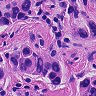
Metastatic tissue present: yes